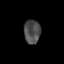
Tissue: skin
Cell type: Epithelial cells
Senescence score: 0.1535
Nuclear area (px): 390
Mean DAPI intensity: 75.254